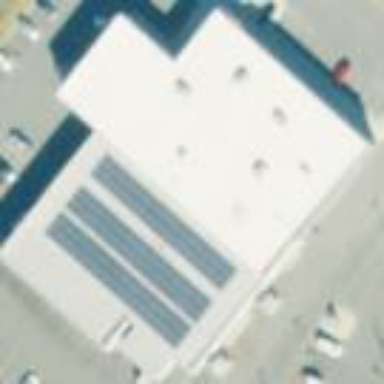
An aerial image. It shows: Retail building that houses car shop.